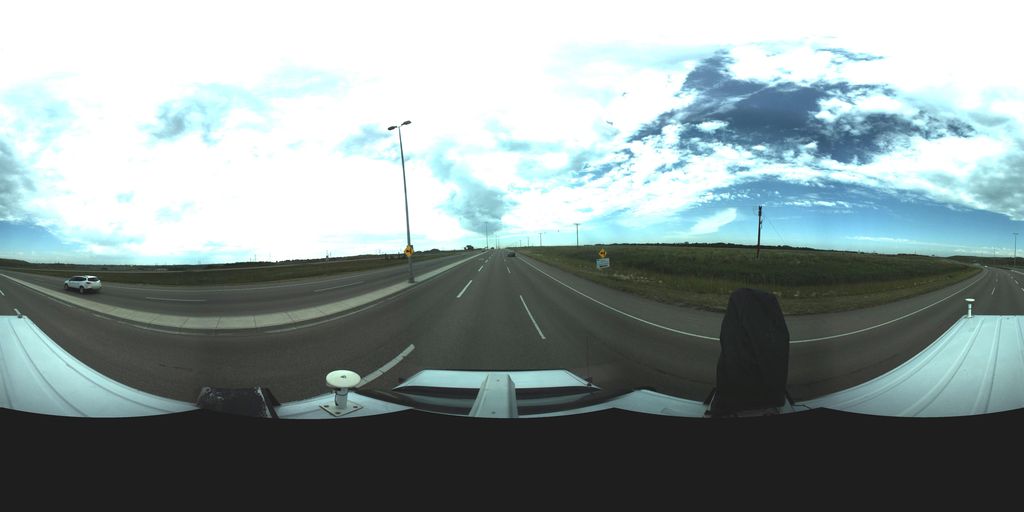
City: saskatoon